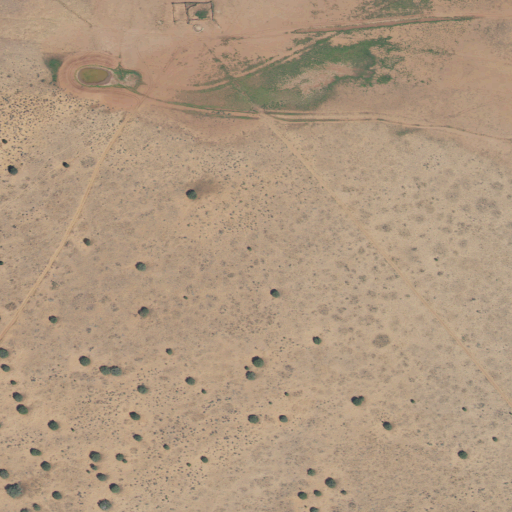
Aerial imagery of plain(s) in Utah named Dry Lake Flat containing only shrub